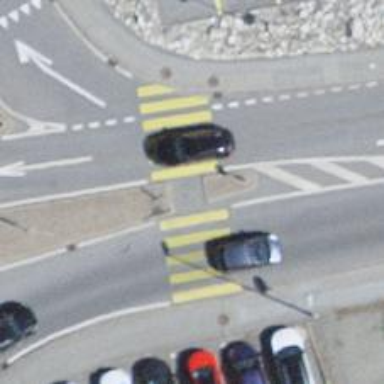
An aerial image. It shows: Marked crossing with zebra crossing island.